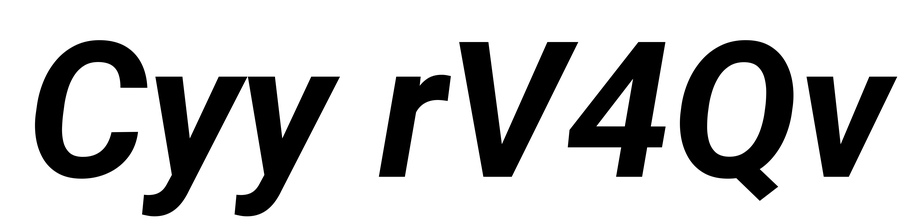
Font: Roboto-Italic_Bold_Italic